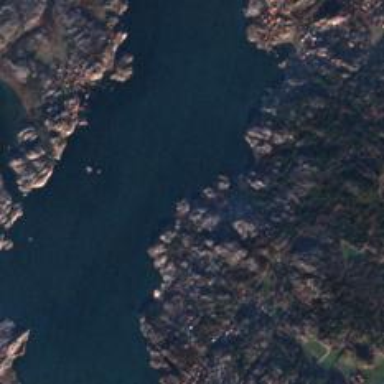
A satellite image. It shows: Beautiful bay with natural surroundings.